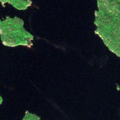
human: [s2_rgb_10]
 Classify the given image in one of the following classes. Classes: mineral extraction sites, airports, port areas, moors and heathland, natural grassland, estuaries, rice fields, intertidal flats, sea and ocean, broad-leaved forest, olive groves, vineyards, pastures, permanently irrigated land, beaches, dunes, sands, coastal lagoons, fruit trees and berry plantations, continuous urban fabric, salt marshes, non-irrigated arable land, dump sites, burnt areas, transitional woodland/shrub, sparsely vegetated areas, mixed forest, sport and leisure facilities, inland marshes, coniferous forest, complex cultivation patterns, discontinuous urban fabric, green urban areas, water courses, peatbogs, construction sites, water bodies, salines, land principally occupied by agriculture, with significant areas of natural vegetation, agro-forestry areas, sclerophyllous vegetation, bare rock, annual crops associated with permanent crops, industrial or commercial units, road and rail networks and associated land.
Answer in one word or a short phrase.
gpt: mixed forest, water bodies